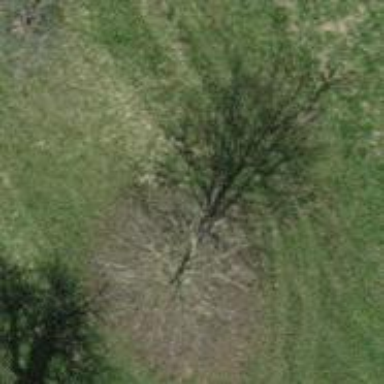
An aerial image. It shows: Urban tree adds touch of nature to the surroundings.